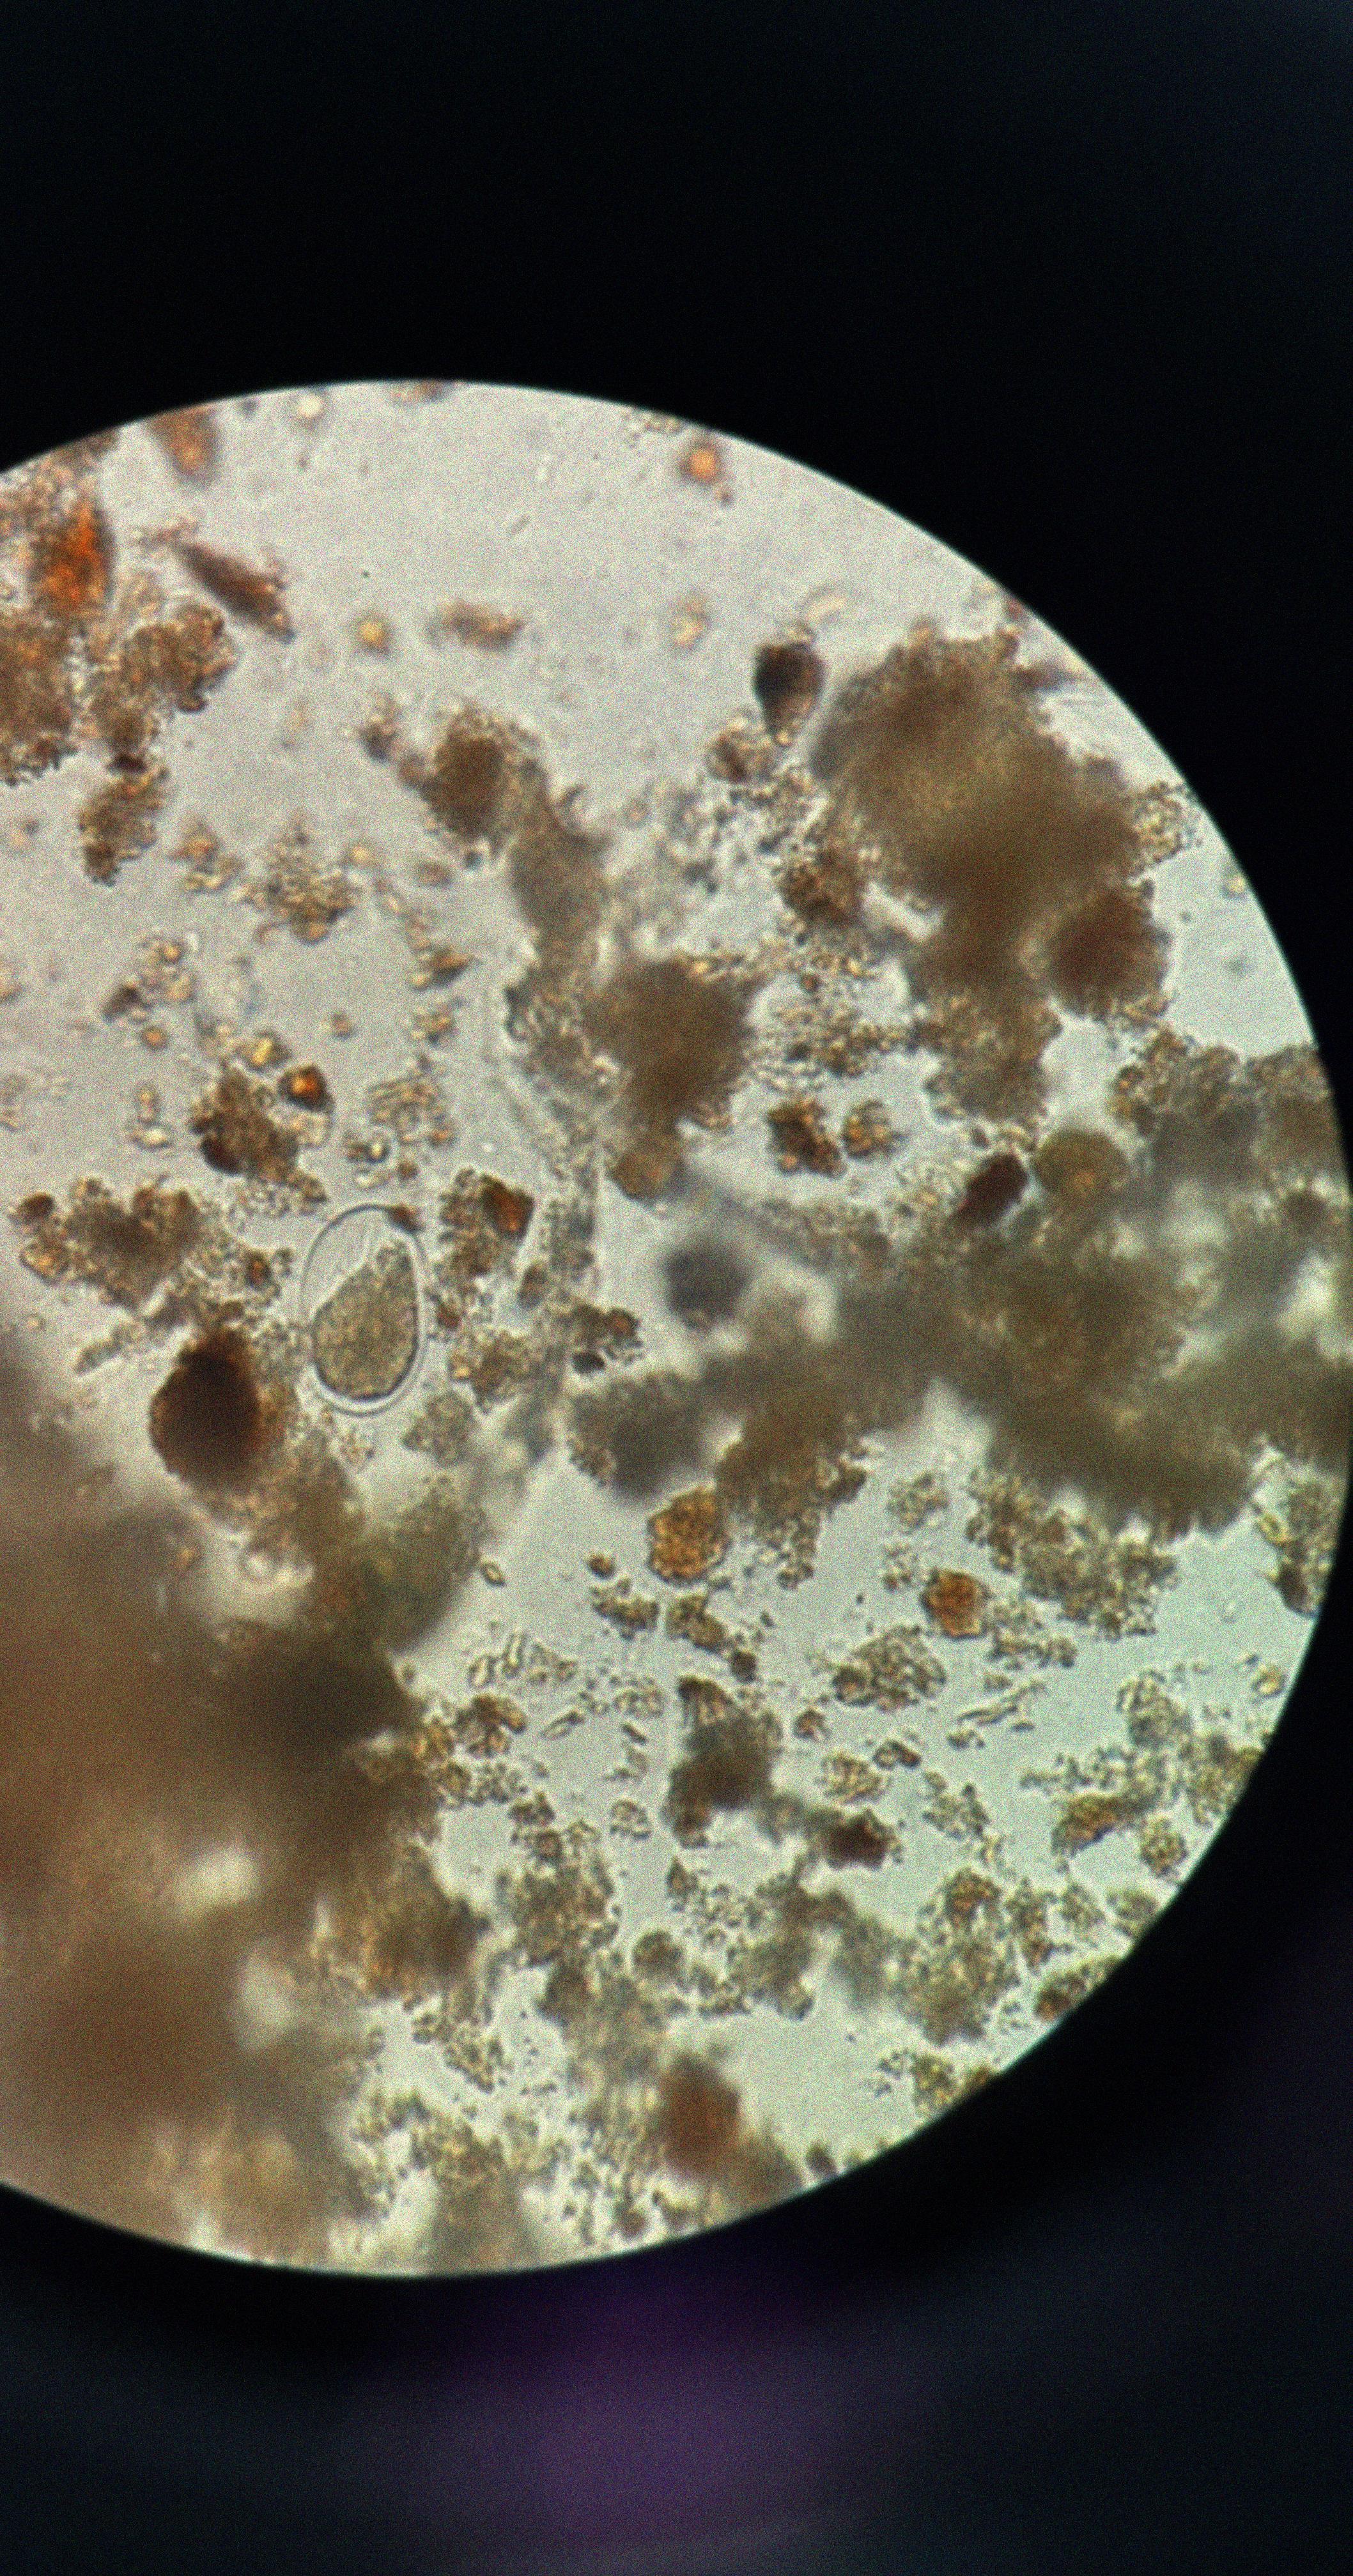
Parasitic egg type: Hookworm egg